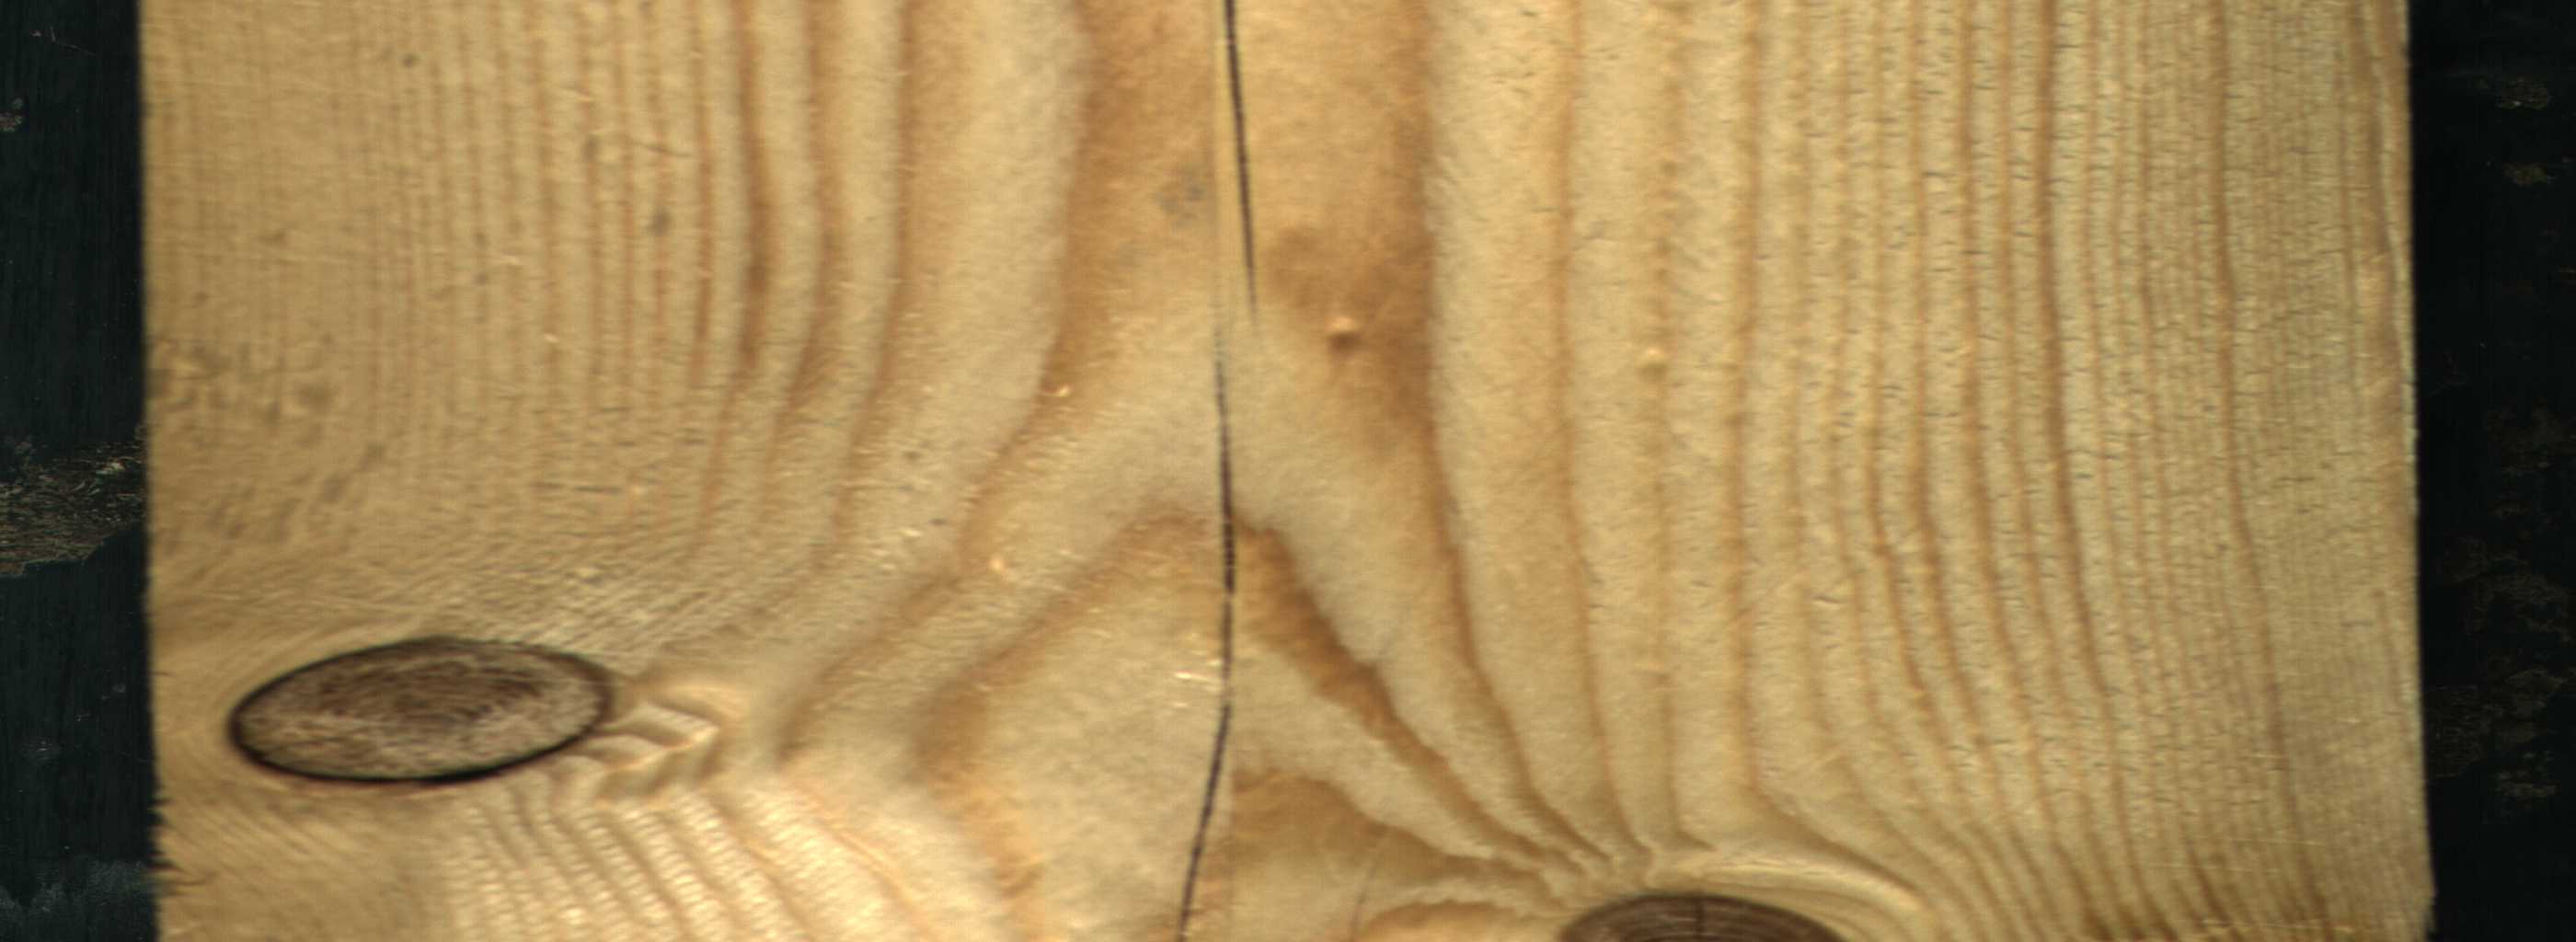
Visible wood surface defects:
Crack
Crack
Dead_Knot
Dead_Knot